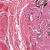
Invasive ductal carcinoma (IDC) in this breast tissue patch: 0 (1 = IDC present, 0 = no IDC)